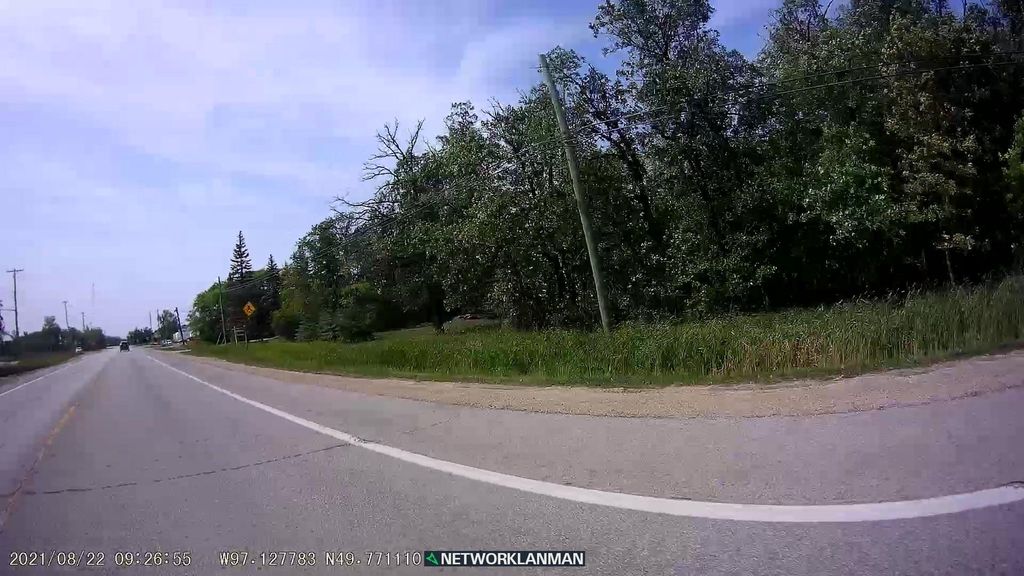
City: winnipeg